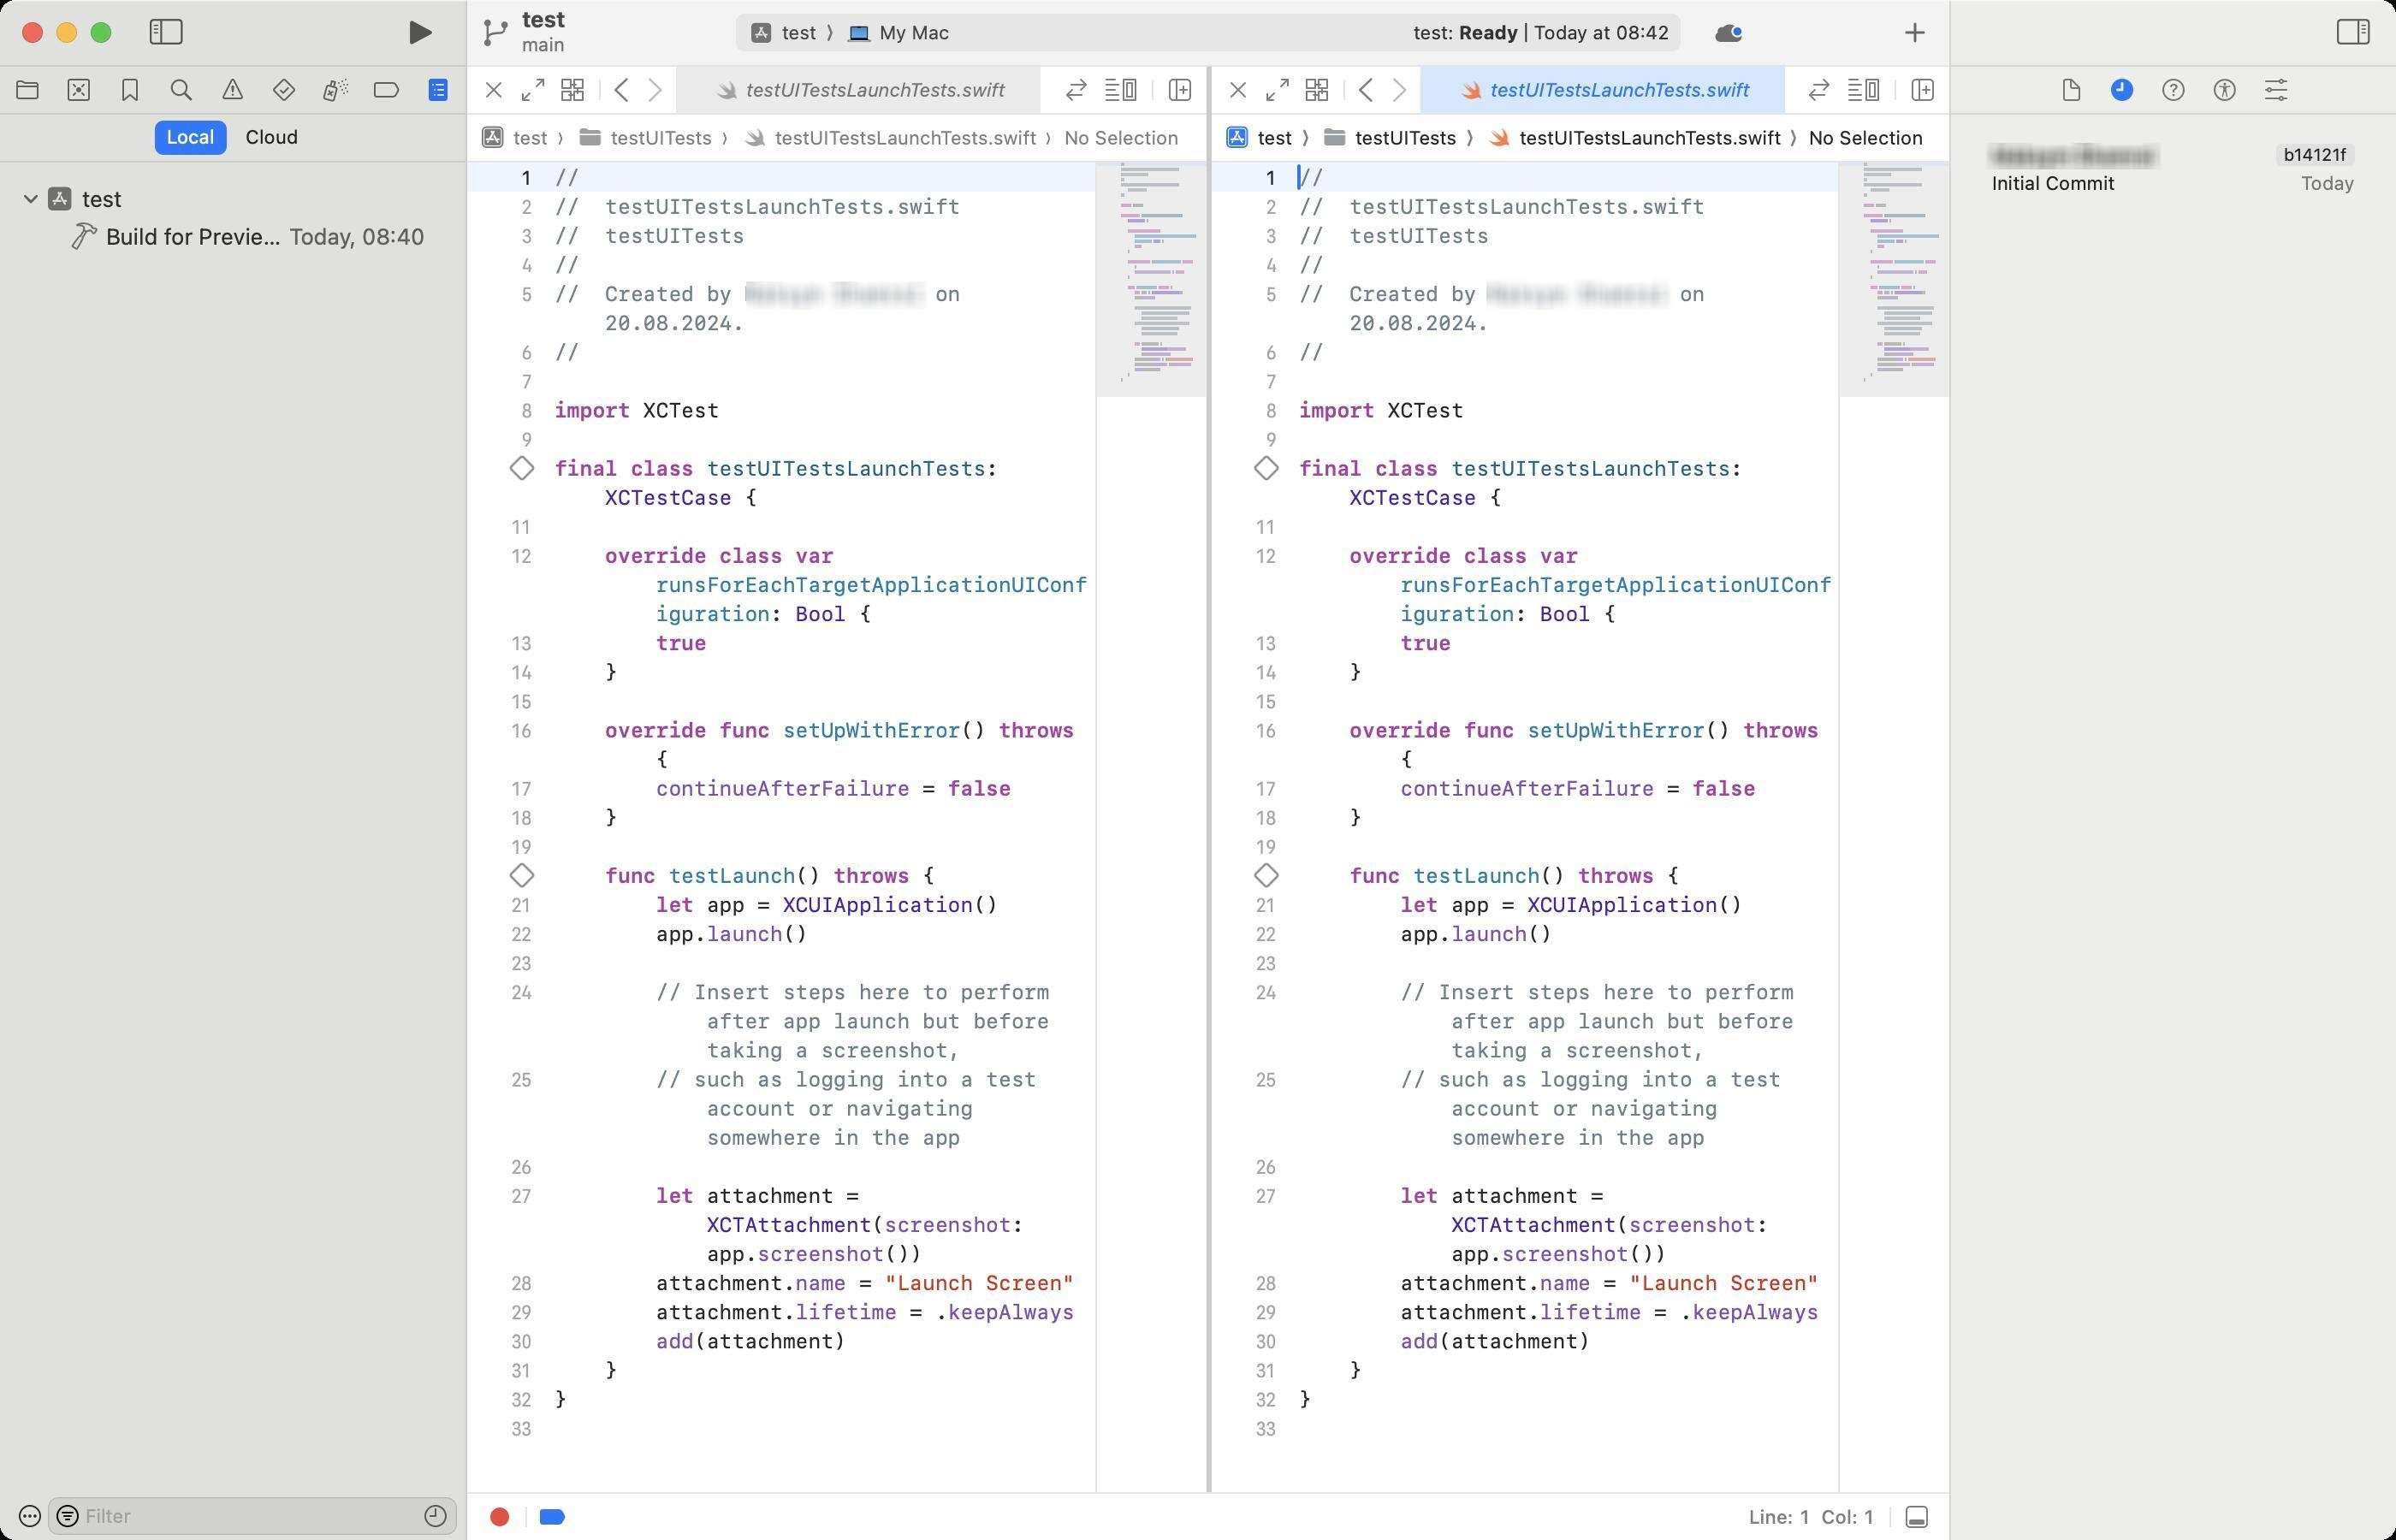
Accessibility tree:
{"name": "test_—_testUITestsLaunchTests.swift", "role": "AXWindow", "description": null, "role_description": "standard window", "value": null, "position": "164.00;127.00", "size": "1400;900", "children": [{"name": "test.xcodeproj", "role": "AXSplitGroup", "description": "/Users/[username]/Code/test/test/test.xcodeproj", "role_description": "split group", "value": null, "position": "0.00;0.00", "size": "1400;900", "children": [{"name": null, "role": "AXGroup", "description": "navigator", "role_description": "group", "value": null, "position": "0.00;0.00", "size": "272;900", "children": [{"name": "", "role": "AXRadioButton", "description": "Project", "role_description": "radio button", "value": 0, "position": "1.00;39.00", "size": "30;27", "children": []}, {"name": "", "role": "AXRadioButton", "description": "Source Control", "role_description": "radio button", "value": 0, "position": "31.00;39.00", "size": "30;27", "children": []}, {"name": "", "role": "AXRadioButton", "description": "Bookmarks", "role_description": "radio button", "value": 0, "position": "61.00;39.00", "size": "30;27", "children": []}, {"name": "", "role": "AXRadioButton", "description": "Find", "role_description": "radio button", "value": 0, "position": "91.00;39.00", "size": "30;27", "children": []}, {"name": "", "role": "AXRadioButton", "description": "Issues", "role_description": "radio button", "value": 0, "position": "121.00;39.00", "size": "30;27", "children": []}, {"name": "", "role": "AXRadioButton", "description": "Tests", "role_description": "radio button", "value": 0, "position": "151.00;39.00", "size": "30;27", "children": []}, {"name": "", "role": "AXRadioButton", "description": "Debug", "role_description": "radio button", "value": 0, "position": "181.00;39.00", "size": "30;27", "children": []}, {"name": "", "role": "AXRadioButton", "description": "Breakpoints", "role_description": "radio button", "value": 0, "position": "211.00;39.00", "size": "30;27", "children": []}, {"name": "", "role": "AXRadioButton", "description": "Reports", "role_description": "radio button", "value": 1, "position": "241.00;39.00", "size": "30;27", "children": []}, {"name": "Local", "role": "AXRadioButton", "description": null, "role_description": "radio button", "value": 1, "position": "90.50;70.50", "size": "42;20", "children": []}, {"name": "Cloud", "role": "AXRadioButton", "description": null, "role_description": "radio button", "value": 0, "position": "136.50;70.50", "size": "45;20", "children": []}, {"name": null, "role": "AXScrollArea", "description": null, "role_description": "scroll area", "value": null, "position": "0.00;95.00", "size": "272;777", "children": [{"name": null, "role": "AXOutline", "description": "Report Navigator", "role_description": "outline", "value": null, "position": "0.00;105.00", "size": "272;767", "children": [{"name": null, "role": "AXRow", "description": null, "role_description": "outline row", "value": null, "position": "0.00;105.00", "size": "272;22", "children": [{"name": null, "role": "AXCell", "description": null, "role_description": "cell", "value": null, "position": "10.00;105.00", "size": "252;22", "children": [{"name": null, "role": "AXImage", "description": "", "role_description": "", "value": null, "position": "26.50;108.00", "size": "17;16", "children": []}, {"name": null, "role": "AXStaticText", "description": null, "role_description": "text", "value": "test", "position": "46.00;108.00", "size": "210;16", "children": []}, {"name": null, "role": "AXDisclosureTriangle", "description": null, "role_description": "disclosure triangle", "value": 1, "position": "12.00;105.00", "size": "13;22", "children": []}]}]}, {"name": null, "role": "AXRow", "description": null, "role_description": "outline row", "value": null, "position": "0.00;127.00", "size": "272;22", "children": [{"name": null, "role": "AXCell", "description": null, "role_description": "cell", "value": null, "position": "10.00;127.00", "size": "252;22", "children": [{"name": null, "role": "AXImage", "description": "", "role_description": "", "value": null, "position": "41.00;130.00", "size": "16;16", "children": []}, {"name": null, "role": "AXStaticText", "description": null, "role_description": "text", "value": "Today, 08:40", "position": "167.00;130.00", "size": "84;16", "children": []}, {"name": null, "role": "AXStaticText", "description": null, "role_description": "text", "value": "Build for Previews", "position": "60.00;130.00", "size": "107;16", "children": []}]}]}, {"name": null, "role": "AXColumn", "description": null, "role_description": "column", "value": null, "position": "10.00;105.00", "size": "252;767", "children": []}]}]}, {"name": null, "role": "AXTextField", "description": "Report navigator filter", "role_description": "search text field", "value": "", "position": "28.00;875.00", "size": "239;22", "children": [{"name": "toggle_filter", "role": "AXButton", "description": null, "role_description": "button", "value": null, "position": "28.00;875.00", "size": "15;22", "children": []}, {"name": "Recent_reports_filter", "role": "AXCheckBox", "description": null, "role_description": "toggle button", "value": 0, "position": "246.00;876.00", "size": "17;20", "children": []}]}, {"name": "", "role": "AXMenuButton", "description": null, "role_description": "menu button", "value": null, "position": "2.00;876.00", "size": "26;20", "children": []}]}, {"name": null, "role": "AXSplitter", "description": null, "role_description": "splitter", "value": 272.0, "position": "272.00;38.00", "size": "1;862", "children": []}, {"name": null, "role": "AXGroup", "description": "editor area", "role_description": "group", "value": null, "position": "273.00;0.00", "size": "866;900", "children": [{"name": null, "role": "AXSplitGroup", "description": null, "role_description": "split group", "value": null, "position": "273.00;0.00", "size": "866;900", "children": [{"name": null, "role": "AXSplitGroup", "description": null, "role_description": "split group", "value": null, "position": "273.00;0.00", "size": "866;900", "children": [{"name": null, "role": "AXGroup", "description": "testUITestsLaunchTests.swift", "role_description": "group", "value": null, "position": "273.00;0.00", "size": "432;900", "children": [{"name": null, "role": "AXGroup", "description": "testUITestsLaunchTests.swift", "role_description": "group", "value": null, "position": "273.00;0.00", "size": "432;900", "children": [{"name": null, "role": "AXSplitGroup", "description": null, "role_description": "split group", "value": null, "position": "273.00;0.00", "size": "432;900", "children": [{"name": null, "role": "AXScrollArea", "description": null, "role_description": "scroll area", "value": null, "position": "273.00;95.00", "size": "432;777", "children": [{"name": null, "role": "AXTextArea", "description": "Source Editor", "role_description": "text entry area", "value": "//\n//  testUITestsLaunchTests.swift\n//  testUITests\n//\n//  Created by [name] [surname] on 20.08.2024.\n//\n\nimport XCTest\n\nfinal class testUITestsLaunchTests: XCTestCase {\n\n    override class var runsForEachTargetApplicationUIConfiguration: Bool {\n        true\n    }\n\n    override func setUpWithError() throws {\n        continueAfterFailure = false\n    }\n\n    func testLaunch() throws {\n        let app = XCUIApplication()\n        app.launch()\n\n        // Insert steps here to perform after app launch but before taking a screenshot,\n        // such as logging into a test account or navigating somewhere in the app\n\n        let attachment = XCTAttachment(screenshot: app.screenshot())\n        attachment.name = \"Launch Screen\"\n        attachment.lifetime = .keepAlways\n        add(attachment)\n    }\n}\n", "position": "273.00;94.00", "size": "432;1138", "children": []}, {"name": null, "role": "AXScrollBar", "description": null, "role_description": "scroll bar", "value": 0.0027662517968565226, "position": "689.00;95.00", "size": "16;777", "children": [{"name": null, "role": "AXValueIndicator", "description": null, "role_description": "value indicator", "value": 0.0027662517968565226, "position": "693.00;97.00", "size": "12;552", "children": []}, {"name": null, "role": "AXButton", "description": null, "role_description": "increment arrow button", "value": null, "position": "689.00;95.00", "size": "0;0", "children": []}, {"name": null, "role": "AXButton", "description": null, "role_description": "decrement arrow button", "value": null, "position": "689.00;95.00", "size": "0;0", "children": []}, {"name": null, "role": "AXButton", "description": null, "role_description": "increment page button", "value": null, "position": "693.00;650.00", "size": "12;222", "children": []}, {"name": null, "role": "AXButton", "description": null, "role_description": "decrement page button", "value": null, "position": "693.00;95.00", "size": "12;2", "children": []}]}, {"name": null, "role": "AXGroup", "description": "Source Editor Change Gutter", "role_description": "group", "value": null, "position": "273.00;94.00", "size": "11;1138", "children": []}, {"name": null, "role": "AXGroup", "description": "Source Editor Gutter", "role_description": "group", "value": null, "position": "284.00;94.00", "size": "30;1138", "children": [{"name": null, "role": "AXButton", "description": "Annotation Line 10: Line: 10", "role_description": "button", "value": "No result", "position": "297.00;265.00", "size": "16;17", "children": []}, {"name": null, "role": "AXButton", "description": "Annotation Line 20: Line: 20", "role_description": "button", "value": "No result", "position": "297.00;503.00", "size": "16;17", "children": []}]}, {"name": null, "role": "AXGroup", "description": "Source Editor Minimap", "role_description": "group", "value": null, "position": "640.00;0.00", "size": "65;900", "children": [{"name": "Minimap_Landmark", "role": "AXStaticText", "description": "testUITestsLaunchTests", "role_description": "text", "value": null, "position": "655.00;122.00", "size": "45;11", "children": []}, {"name": "Minimap_Landmark", "role": "AXStaticText", "description": "runsForEachTargetApplicationUIConfiguration", "role_description": "text", "value": null, "position": "659.00;131.00", "size": "41;11", "children": []}, {"name": "Minimap_Landmark", "role": "AXStaticText", "description": "setUpWithError()", "role_description": "text", "value": null, "position": "659.00;149.00", "size": "41;11", "children": []}, {"name": "Minimap_Landmark", "role": "AXStaticText", "description": "testLaunch()", "role_description": "text", "value": null, "position": "659.00;164.00", "size": "41;11", "children": []}]}]}]}, {"name": null, "role": "AXGroup", "description": "Jump Bar", "role_description": "group", "value": null, "position": "273.00;67.00", "size": "432;28", "children": [{"name": null, "role": "AXPopUpButton", "description": null, "role_description": "pop up button", "value": "test", "position": "273.00;67.00", "size": "62;27", "children": []}, {"name": null, "role": "AXPopUpButton", "description": null, "role_description": "pop up button", "value": "testUITests", "position": "335.00;67.00", "size": "96;27", "children": []}, {"name": null, "role": "AXPopUpButton", "description": null, "role_description": "pop up button", "value": "testUITestsLaunchTests.swift", "position": "431.00;67.00", "size": "189;27", "children": []}, {"name": null, "role": "AXPopUpButton", "description": null, "role_description": "pop up button", "value": "No Selection", "position": "620.00;67.00", "size": "83;27", "children": []}]}]}, {"name": null, "role": "AXGroup", "description": "Tab Bar", "role_description": "group", "value": null, "position": "273.00;39.00", "size": "432;28", "children": [{"name": "Tab_bar,_1_tab", "role": "AXTabGroup", "description": "tab bar", "role_description": "tab group", "value": "{\n    \"name\": \"testUITestsLaunchTests.swift\",\n    \"role\": \"AXRadioButton\",\n    \"description\": null,\n    \"role_description\": \"tab\",\n    \"value\": true,\n    \"position\": \"395.00;39.00\",\n    \"size\": \"213;27\",\n    \"children\": [\n        {\n            \"name\": \"close_tab\",\n            \"role\": \"AXButton\",\n            \"description\": \"Close\",\n            \"role_description\": \"button\",\n            \"value\": null,\n            \"position\": \"399.00;44.50\",\n            \"size\": \"16;16\",\n            \"children\": [\n                {\n                    \"name\": \"close_tab\",\n                    \"role\": \"AXButton\",\n                    \"description\": \"Close\",\n                    \"role_description\": \"button\",\n                    \"value\": null,\n                    \"position\": \"399.00;44.50\",\n                    \"size\": \"16;16\",\n                    \"children\": []\n                }\n            ]\n        }\n    ]\n}", "position": "395.00;39.00", "size": "220;27", "children": [{"name": null, "role": "AXScrollArea", "description": null, "role_description": "scroll area", "value": null, "position": "395.00;39.00", "size": "220;27", "children": [{"name": "testUITestsLaunchTests.swift", "role": "AXRadioButton", "description": null, "role_description": "tab", "value": true, "position": "395.00;39.00", "size": "213;27", "children": [{"name": "close_tab", "role": "AXButton", "description": "Close", "role_description": "button", "value": null, "position": "399.00;44.50", "size": "16;16", "children": [{"name": "close_tab", "role": "AXButton", "description": "Close", "role_description": "button", "value": null, "position": "399.00;44.50", "size": "16;16", "children": []}]}]}]}]}, {"name": "", "role": "AXButton", "description": "Close Editor", "role_description": "button", "value": null, "position": "277.00;39.00", "size": "23;27", "children": []}, {"name": "", "role": "AXCheckBox", "description": "Focus Editor", "role_description": "toggle button", "value": "0", "position": "300.00;39.00", "size": "23;27", "children": []}, {"name": "", "role": "AXButton", "description": "Related Items", "role_description": "button", "value": null, "position": "323.00;39.00", "size": "23;27", "children": []}, {"name": "", "role": "AXButton", "description": "Go Back", "role_description": "button", "value": null, "position": "355.00;39.00", "size": "18;27", "children": []}, {"name": "", "role": "AXButton", "description": "Go Forward", "role_description": "button", "value": null, "position": "373.00;39.00", "size": "18;27", "children": []}, {"name": "", "role": "AXCheckBox", "description": "Code Review", "role_description": "toggle button", "value": "0", "position": "617.00;39.00", "size": "24;27", "children": []}, {"name": "", "role": "AXButton", "description": "editor options", "role_description": "button", "value": null, "position": "641.00;39.00", "size": "28;27", "children": []}, {"name": "", "role": "AXButton", "description": "Add Editor on Right", "role_description": "button", "value": null, "position": "678.00;39.00", "size": "23;27", "children": []}]}]}, {"name": null, "role": "AXSplitter", "description": null, "role_description": "splitter", "value": 432.0, "position": "705.00;38.00", "size": "3;862", "children": []}, {"name": null, "role": "AXGroup", "description": "testUITestsLaunchTests.swift", "role_description": "group", "value": null, "position": "708.00;0.00", "size": "431;900", "children": [{"name": null, "role": "AXGroup", "description": "testUITestsLaunchTests.swift", "role_description": "group", "value": null, "position": "708.00;0.00", "size": "431;900", "children": [{"name": null, "role": "AXSplitGroup", "description": null, "role_description": "split group", "value": null, "position": "708.00;0.00", "size": "431;900", "children": [{"name": null, "role": "AXScrollArea", "description": null, "role_description": "scroll area", "value": null, "position": "708.00;95.00", "size": "431;777", "children": [{"name": null, "role": "AXTextArea", "description": "Source Editor", "role_description": "text entry area", "value": "//\n//  testUITestsLaunchTests.swift\n//  testUITests\n//\n//  Created by [name] [surname] on 20.08.2024.\n//\n\nimport XCTest\n\nfinal class testUITestsLaunchTests: XCTestCase {\n\n    override class var runsForEachTargetApplicationUIConfiguration: Bool {\n        true\n    }\n\n    override func setUpWithError() throws {\n        continueAfterFailure = false\n    }\n\n    func testLaunch() throws {\n        let app = XCUIApplication()\n        app.launch()\n\n        // Insert steps here to perform after app launch but before taking a screenshot,\n        // such as logging into a test account or navigating somewhere in the app\n\n        let attachment = XCTAttachment(screenshot: app.screenshot())\n        attachment.name = \"Launch Screen\"\n        attachment.lifetime = .keepAlways\n        add(attachment)\n    }\n}\n", "position": "708.00;94.00", "size": "431;1138", "children": []}, {"name": null, "role": "AXScrollBar", "description": null, "role_description": "scroll bar", "value": 0.0027662517968565226, "position": "1123.00;95.00", "size": "16;777", "children": [{"name": null, "role": "AXValueIndicator", "description": null, "role_description": "value indicator", "value": 0.0027662517968565226, "position": "1127.00;97.00", "size": "12;552", "children": []}, {"name": null, "role": "AXButton", "description": null, "role_description": "increment arrow button", "value": null, "position": "1123.00;95.00", "size": "0;0", "children": []}, {"name": null, "role": "AXButton", "description": null, "role_description": "decrement arrow button", "value": null, "position": "1123.00;95.00", "size": "0;0", "children": []}, {"name": null, "role": "AXButton", "description": null, "role_description": "increment page button", "value": null, "position": "1127.00;650.00", "size": "12;222", "children": []}, {"name": null, "role": "AXButton", "description": null, "role_description": "decrement page button", "value": null, "position": "1127.00;95.00", "size": "12;2", "children": []}]}, {"name": null, "role": "AXGroup", "description": "Source Editor Gutter", "role_description": "group", "value": null, "position": "719.00;94.00", "size": "30;1138", "children": [{"name": null, "role": "AXButton", "description": "Annotation Line 10: Line: 10", "role_description": "button", "value": "No result", "position": "732.00;265.00", "size": "16;17", "children": []}, {"name": null, "role": "AXButton", "description": "Annotation Line 20: Line: 20", "role_description": "button", "value": "No result", "position": "732.00;503.00", "size": "16;17", "children": []}]}, {"name": null, "role": "AXGroup", "description": "Source Editor Change Gutter", "role_description": "group", "value": null, "position": "708.00;94.00", "size": "11;1138", "children": []}, {"name": null, "role": "AXGroup", "description": "Source Editor Minimap", "role_description": "group", "value": null, "position": "1074.00;0.00", "size": "65;900", "children": [{"name": "Minimap_Landmark", "role": "AXStaticText", "description": "testUITestsLaunchTests", "role_description": "text", "value": null, "position": "1089.00;122.00", "size": "45;11", "children": []}, {"name": "Minimap_Landmark", "role": "AXStaticText", "description": "runsForEachTargetApplicationUIConfiguration", "role_description": "text", "value": null, "position": "1093.00;131.00", "size": "41;11", "children": []}, {"name": "Minimap_Landmark", "role": "AXStaticText", "description": "setUpWithError()", "role_description": "text", "value": null, "position": "1093.00;149.00", "size": "41;11", "children": []}, {"name": "Minimap_Landmark", "role": "AXStaticText", "description": "testLaunch()", "role_description": "text", "value": null, "position": "1093.00;164.00", "size": "41;11", "children": []}]}]}]}, {"name": null, "role": "AXGroup", "description": "Jump Bar", "role_description": "group", "value": null, "position": "708.00;67.00", "size": "431;28", "children": [{"name": null, "role": "AXPopUpButton", "description": null, "role_description": "pop up button", "value": "test", "position": "708.00;67.00", "size": "62;27", "children": []}, {"name": null, "role": "AXPopUpButton", "description": null, "role_description": "pop up button", "value": "testUITests", "position": "770.00;67.00", "size": "96;27", "children": []}, {"name": null, "role": "AXPopUpButton", "description": null, "role_description": "pop up button", "value": "testUITestsLaunchTests.swift", "position": "866.00;67.00", "size": "189;27", "children": []}, {"name": null, "role": "AXPopUpButton", "description": null, "role_description": "pop up button", "value": "No Selection", "position": "1055.00;67.00", "size": "83;27", "children": []}]}]}, {"name": null, "role": "AXGroup", "description": "Tab Bar", "role_description": "group", "value": null, "position": "708.00;39.00", "size": "431;28", "children": [{"name": "Tab_bar,_1_tab", "role": "AXTabGroup", "description": "tab bar", "role_description": "tab group", "value": "{\n    \"name\": \"testUITestsLaunchTests.swift\",\n    \"role\": \"AXRadioButton\",\n    \"description\": null,\n    \"role_description\": \"tab\",\n    \"value\": true,\n    \"position\": \"830.00;39.00\",\n    \"size\": \"213;27\",\n    \"children\": [\n        {\n            \"name\": \"close_tab\",\n            \"role\": \"AXButton\",\n            \"description\": \"Close\",\n            \"role_description\": \"button\",\n            \"value\": null,\n            \"position\": \"834.00;44.50\",\n            \"size\": \"16;16\",\n            \"children\": [\n                {\n                    \"name\": \"close_tab\",\n                    \"role\": \"AXButton\",\n                    \"description\": \"Close\",\n                    \"role_description\": \"button\",\n                    \"value\": null,\n                    \"position\": \"834.00;44.50\",\n                    \"size\": \"16;16\",\n                    \"children\": []\n                }\n            ]\n        }\n    ]\n}", "position": "830.00;39.00", "size": "219;27", "children": [{"name": null, "role": "AXScrollArea", "description": null, "role_description": "scroll area", "value": null, "position": "830.00;39.00", "size": "219;27", "children": [{"name": "testUITestsLaunchTests.swift", "role": "AXRadioButton", "description": null, "role_description": "tab", "value": true, "position": "830.00;39.00", "size": "213;27", "children": [{"name": "close_tab", "role": "AXButton", "description": "Close", "role_description": "button", "value": null, "position": "834.00;44.50", "size": "16;16", "children": [{"name": "close_tab", "role": "AXButton", "description": "Close", "role_description": "button", "value": null, "position": "834.00;44.50", "size": "16;16", "children": []}]}]}]}]}, {"name": "", "role": "AXButton", "description": "Close Editor", "role_description": "button", "value": null, "position": "712.00;39.00", "size": "23;27", "children": []}, {"name": "", "role": "AXCheckBox", "description": "Focus Editor", "role_description": "toggle button", "value": "0", "position": "735.00;39.00", "size": "23;27", "children": []}, {"name": "", "role": "AXButton", "description": "Related Items", "role_description": "button", "value": null, "position": "758.00;39.00", "size": "23;27", "children": []}, {"name": "", "role": "AXButton", "description": "Go Back", "role_description": "button", "value": null, "position": "790.00;39.00", "size": "18;27", "children": []}, {"name": "", "role": "AXButton", "description": "Go Forward", "role_description": "button", "value": null, "position": "808.00;39.00", "size": "18;27", "children": []}, {"name": "", "role": "AXCheckBox", "description": "Code Review", "role_description": "toggle button", "value": "0", "position": "1051.00;39.00", "size": "24;27", "children": []}, {"name": "", "role": "AXButton", "description": "editor options", "role_description": "button", "value": null, "position": "1075.00;39.00", "size": "28;27", "children": []}, {"name": "", "role": "AXButton", "description": "Add Editor on Right", "role_description": "button", "value": null, "position": "1112.00;39.00", "size": "23;27", "children": []}]}]}]}, {"name": null, "role": "AXGroup", "description": "debug bar", "role_description": "group", "value": null, "position": "273.00;873.00", "size": "866;27", "children": [{"name": "", "role": "AXButton", "description": "Record UI Test", "role_description": "button", "value": null, "position": "277.00;873.00", "size": "30;27", "children": []}, {"name": "", "role": "AXCheckBox", "description": "Breakpoints", "role_description": "toggle button", "value": 1, "position": "308.00;873.00", "size": "30;27", "children": []}, {"name": null, "role": "AXStaticText", "description": null, "role_description": "text", "value": "Line: 1  Col: 1", "position": "1020.00;879.50", "size": "78;14", "children": []}, {"name": "", "role": "AXButton", "description": "show debug area", "role_description": "button", "value": null, "position": "1105.00;873.00", "size": "30;27", "children": []}]}]}]}, {"name": null, "role": "AXSplitter", "description": null, "role_description": "splitter", "value": 866.0, "position": "1139.00;38.00", "size": "1;862", "children": []}, {"name": null, "role": "AXGroup", "description": "inspector", "role_description": "group", "value": null, "position": "1140.00;0.00", "size": "260;900", "children": [{"name": null, "role": "AXScrollArea", "description": null, "role_description": "scroll area", "value": null, "position": "1140.00;66.00", "size": "260;834", "children": [{"name": null, "role": "AXTable", "description": null, "role_description": "table", "value": null, "position": "1140.00;66.00", "size": "260;834", "children": [{"name": null, "role": "AXRow", "description": null, "role_description": "table row", "value": null, "position": "1140.00;76.00", "size": "260;46", "children": [{"name": null, "role": "AXCell", "description": null, "role_description": "cell", "value": null, "position": "1156.00;76.00", "size": "228;46", "children": [{"name": null, "role": "AXStaticText", "description": null, "role_description": "text", "value": "[name] [surname]", "position": "1162.00;84.00", "size": "99;14", "children": []}, {"name": null, "role": "AXStaticText", "description": null, "role_description": "text", "value": "Initial Commit", "position": "1162.00;100.00", "size": "172;20", "children": []}, {"name": null, "role": "AXStaticText", "description": null, "role_description": "text", "value": "Today", "position": "1342.50;100.00", "size": "36;14", "children": []}, {"name": null, "role": "AXStaticText", "description": null, "role_description": "text", "value": "b14121f", "position": "1330.00;84.00", "size": "46;13", "children": []}]}]}, {"name": null, "role": "AXColumn", "description": null, "role_description": "column", "value": null, "position": "1150.00;66.00", "size": "240;834", "children": []}]}]}, {"name": "", "role": "AXRadioButton", "description": "File Inspector", "role_description": "radio button", "value": 0, "position": "1195.00;39.00", "size": "30;27", "children": []}, {"name": "", "role": "AXRadioButton", "description": "History Inspector", "role_description": "radio button", "value": 1, "position": "1225.00;39.00", "size": "30;27", "children": []}, {"name": "", "role": "AXRadioButton", "description": "Quick Help Inspector", "role_description": "radio button", "value": 0, "position": "1255.00;39.00", "size": "30;27", "children": []}, {"name": "", "role": "AXRadioButton", "description": "Accessibility Inspector", "role_description": "radio button", "value": 0, "position": "1285.00;39.00", "size": "30;27", "children": []}, {"name": "", "role": "AXRadioButton", "description": "Attributes Inspector", "role_description": "radio button", "value": 0, "position": "1315.00;39.00", "size": "30;27", "children": []}]}]}, {"name": null, "role": "AXToolbar", "description": null, "role_description": "toolbar", "value": null, "position": "0.00;0.00", "size": "1400;38", "children": [{"name": null, "role": "AXButton", "description": "Hide Navigator", "role_description": "button", "value": null, "position": "76.00;0.00", "size": "42;38", "children": []}, {"name": null, "role": "AXGroup", "description": null, "role_description": "group", "value": null, "position": "176.00;0.00", "size": "92;38", "children": [{"name": "Run", "role": "AXButton", "description": null, "role_description": "button", "value": null, "position": "225.00;7.00", "size": "40;25", "children": []}]}, {"name": null, "role": "AXButton", "description": "Branch Chooser", "role_description": "button", "value": "test, main", "position": "277.00;0.00", "size": "136;38", "children": [{"name": null, "role": "AXButton", "description": "Branch Chooser", "role_description": "button", "value": "test, main", "position": "281.00;2.00", "size": "128;34", "children": [{"name": null, "role": "AXStaticText", "description": null, "role_description": "text", "value": "test", "position": "303.00;3.00", "size": "30;16", "children": []}, {"name": null, "role": "AXStaticText", "description": null, "role_description": "text", "value": "main", "position": "303.00;19.00", "size": "30;14", "children": []}, {"name": null, "role": "AXImage", "description": "", "role_description": "image", "value": null, "position": "281.00;7.00", "size": "18;24", "children": []}]}]}, {"name": null, "role": "AXGroup", "description": null, "role_description": "group", "value": null, "position": "426.00;0.00", "size": "560;38", "children": [{"name": null, "role": "AXGroup", "description": "Activity View", "role_description": "group", "value": null, "position": "430.00;8.00", "size": "552;22", "children": [{"name": null, "role": "AXList", "description": "path", "role_description": "list", "value": null, "position": "430.00;8.00", "size": "140;22", "children": [{"name": null, "role": "AXPopUpButton", "description": "Active Scheme", "role_description": "pop up button", "value": "test", "position": "430.00;8.00", "size": "62;22", "children": []}, {"name": null, "role": "AXPopUpButton", "description": "Active Run Destination", "role_description": "pop up button", "value": "My Mac", "position": "492.00;8.00", "size": "78;22", "children": []}]}, {"name": null, "role": "AXStaticText", "description": null, "role_description": "text", "value": "test: Ready │ Today at 08:42", "position": "824.00;12.00", "size": "154;14", "children": []}]}]}, {"name": null, "role": "AXButton", "description": "Notices", "role_description": "button", "value": null, "position": "995.00;0.00", "size": "30;38", "children": []}, {"name": null, "role": "AXButton", "description": "Library", "role_description": "button", "value": null, "position": "1103.00;0.00", "size": "32;38", "children": []}, {"name": null, "role": "AXButton", "description": "Hide Inspector", "role_description": "button", "value": null, "position": "1354.00;0.00", "size": "42;38", "children": []}]}, {"name": null, "role": "AXButton", "description": null, "role_description": "close button", "value": null, "position": "12.00;11.00", "size": "14;16", "children": []}, {"name": null, "role": "AXButton", "description": null, "role_description": "full screen button", "value": null, "position": "52.00;11.00", "size": "14;16", "children": [{"name": null, "role": "AXGroup", "description": null, "role_description": "group", "value": null, "position": "52.00;11.00", "size": "14;16", "children": [{"name": null, "role": "AXGroup", "description": null, "role_description": "group", "value": null, "position": "52.00;11.00", "size": "14;16", "children": []}]}]}, {"name": null, "role": "AXButton", "description": null, "role_description": "minimize button", "value": null, "position": "32.00;11.00", "size": "14;16", "children": []}]}